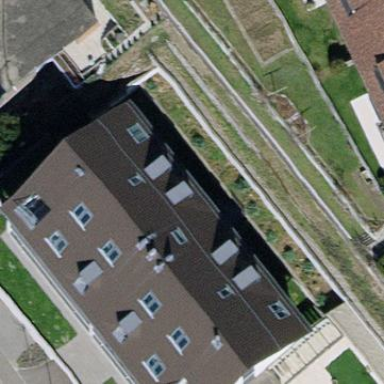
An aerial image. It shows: Building with pitched roof.